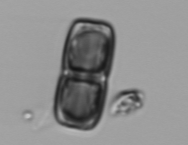
Label: Ephemera